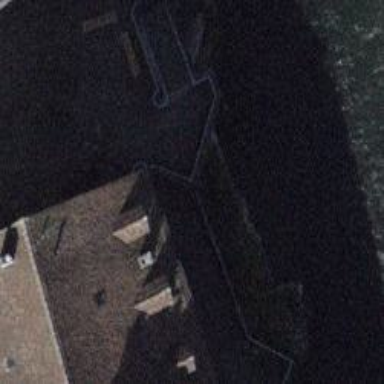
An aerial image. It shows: Concrete steps.